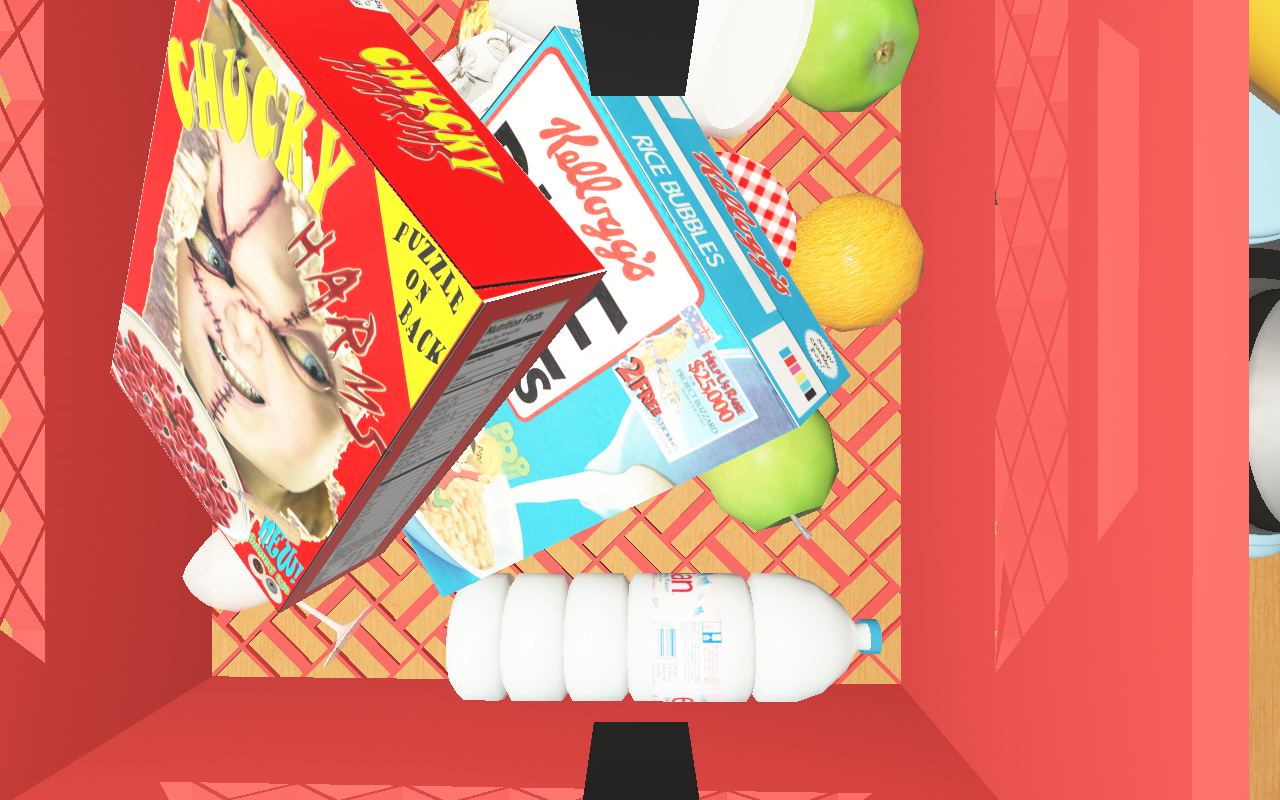
Objects in the scene:
apple
apple
orange
orange
jam jar
cereal box
cereal box
cereal box